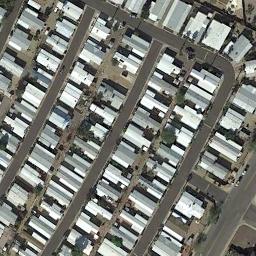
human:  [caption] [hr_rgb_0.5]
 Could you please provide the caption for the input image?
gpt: The mobile home park is on the open place next to the road .

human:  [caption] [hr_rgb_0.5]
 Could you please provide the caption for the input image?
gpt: There are many buildings in the mobile home park .

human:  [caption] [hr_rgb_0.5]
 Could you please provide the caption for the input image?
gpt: The roofs of mobile homes in this area are either black or white .

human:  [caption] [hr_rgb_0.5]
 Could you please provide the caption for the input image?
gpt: The dense mobile home park has lots of neatly arranged white mobile homes and some roads go through the mobile home park .

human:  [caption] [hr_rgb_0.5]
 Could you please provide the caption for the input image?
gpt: There are many gray and white buildings in the mobile home park .